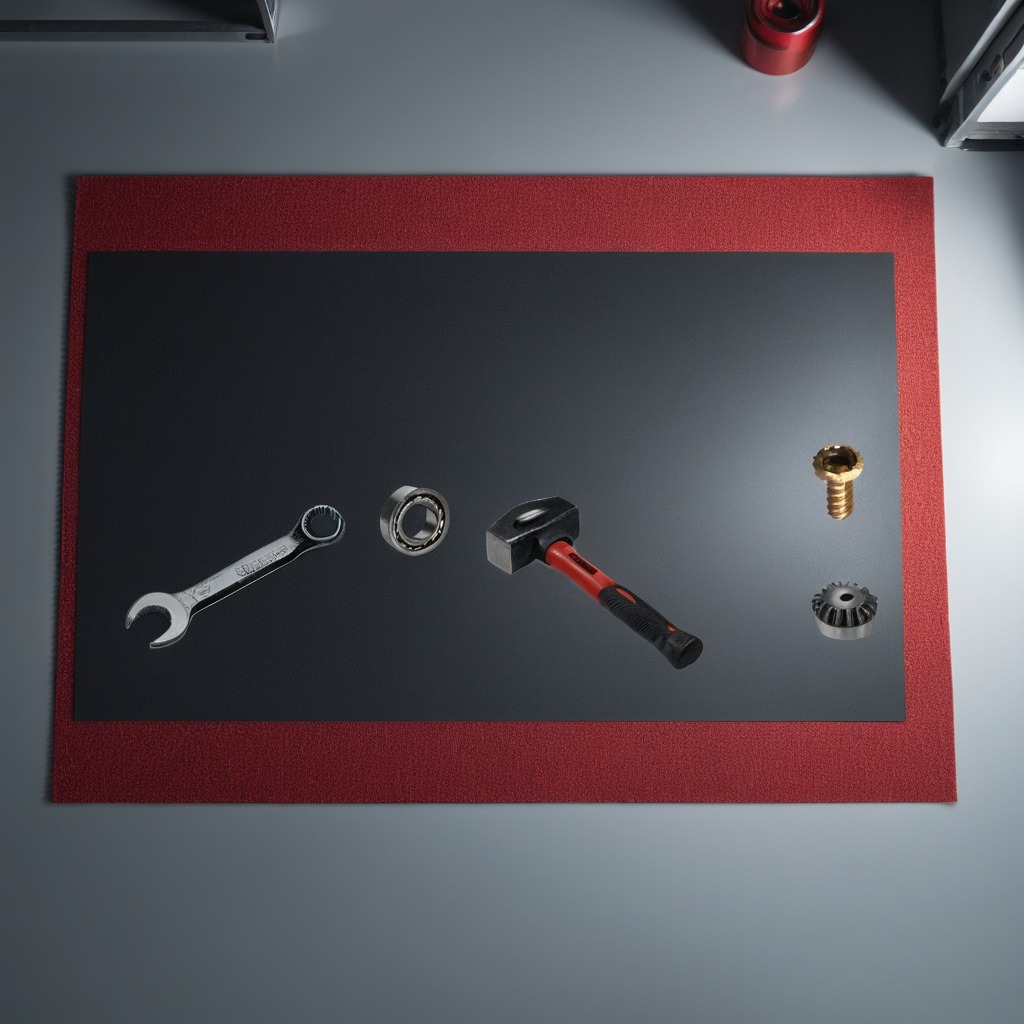
A metal ball bearing, a steel gear with teeth, a hammer, a metal machine screw, and a wrench are lying on the clean granite tabletop.